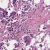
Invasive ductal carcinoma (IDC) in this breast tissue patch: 1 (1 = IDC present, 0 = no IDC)